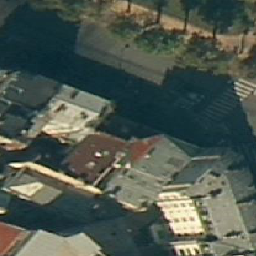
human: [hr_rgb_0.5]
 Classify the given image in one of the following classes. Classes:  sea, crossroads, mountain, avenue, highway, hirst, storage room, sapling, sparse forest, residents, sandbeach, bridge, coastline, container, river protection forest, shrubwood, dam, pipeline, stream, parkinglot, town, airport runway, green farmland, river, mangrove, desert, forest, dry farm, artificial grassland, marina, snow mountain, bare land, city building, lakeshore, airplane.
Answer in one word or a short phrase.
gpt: city building